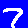
Digit: 7